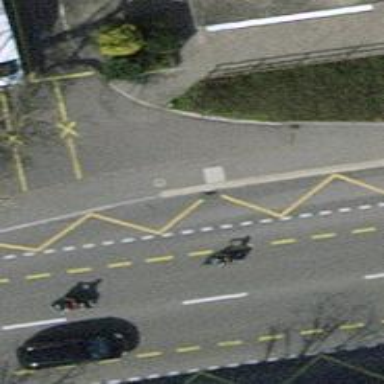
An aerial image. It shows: Platform for public transport on the road.